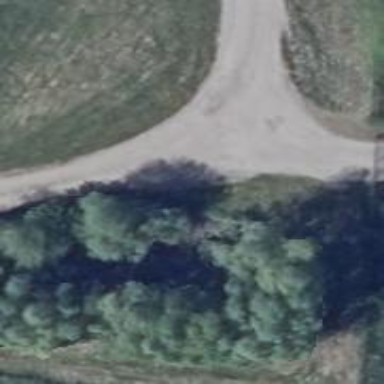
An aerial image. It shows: Driveway.